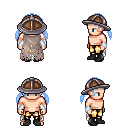
a pixel art fantasy rpg character, male body template, human, light skin, gray tattered cape, gold greaves, white cyan twin-tailed hairstyle, chain helm, white cloth bracers, black shoes, four views (front, back, left, right), 2x2 character sprite sheet, small pixel art, hard edges, no anti-aliasing